Question: I have a tabular table that has different sized divs on the same row as shown below:

It must be easy to fix - I just cannot see the mistake I have made. I have tried many things, read a lot of SO posts and spent over 3 hours trying to figure this out on my own. I am stumped!
Here is my CSS and HTML:
'''
.wrapper {
border-spacing: 0px 0px;
display: table;
font-family: verdana;
font-size: 12px;
width: 100%;
}
.dhtr {
display: table-row;
}
.label01 {
-webkit-box-sizing: border-box; /* Safari/Chrome, other WebKit */
-moz-box-sizing: border-box; /* Firefox, other Gecko */
box-sizing: border-box;
direction: ltr;
display: table-cell;
float: left;
font-weight: bold;
padding: 2px;
padding-right: 10px;
text-align: left;
vertical-align: bottom;
width: calc(100% - 15% - 15% - 60px - 72px - 15%); /* subtract the lengths of all five divs */
word-wrap: break-all;
background-color: aqua;
}
.label02 {
-webkit-box-sizing: border-box; /* Safari/Chrome, other WebKit */
-moz-box-sizing: border-box; /* Firefox, other Gecko */
box-sizing: border-box; /* Opera/IE 8+ */
direction: ltr;
display: table-cell;
float: left;
font-weight: bold;
height: 100%;
overflow: hidden;
padding: 2px;
padding-left: 10px;
padding-right: 10px;
text-align: left;
vertical-align: bottom;
width: 15%;
word-wrap: break-all;
background-color: fuchsia;
}
.label03 {
-webkit-box-sizing: border-box; /* Safari/Chrome, other WebKit */
-moz-box-sizing: border-box; /* Firefox, other Gecko */
box-sizing: border-box; /* Opera/IE 8+ */
direction: ltr;
display: table-cell;
float: left;
font-weight: bold;
overflow: hidden;
padding: 2px;
padding-left: 10px;
padding-right: 10px;
text-align: left;
vertical-align: bottom;
width: 15%;
word-wrap: break-all;
background-color: khaki;
}
.label04 {
-webkit-box-sizing: border-box; /* Safari/Chrome, other WebKit */
-moz-box-sizing: border-box; /* Firefox, other Gecko */
box-sizing: border-box; /* Opera/IE 8+ */
direction: ltr;
display: table-cell;
float: left;
font-weight: bold;
overflow: hidden;
padding: 2px;
padding-left: 10px;
padding-right: 10px;
text-align: center;
vertical-align: bottom;
width: 60px;
word-wrap: break-all;
background-color: mediumpurple;
}
.label05 {
-webkit-box-sizing: border-box; /* Safari/Chrome, other WebKit */
-moz-box-sizing: border-box; /* Firefox, other Gecko */
box-sizing: border-box; /* Opera/IE 8+ */
direction: ltr;
display: table-cell;
float: left;
font-weight: bold;
overflow: hidden;
padding: 2px;
padding-left: 10px;
padding-right: 10px;
text-align: center;
vertical-align: bottom;
width: 72px;
word-wrap: break-all;
background-color: palegreen;
}
.label06 {
-webkit-box-sizing: border-box; /* Safari/Chrome, other WebKit */
-moz-box-sizing: border-box; /* Firefox, other Gecko */
box-sizing: border-box; /* Opera/IE 8+ */
direction: ltr;
display: table-cell;
float: left;
font-weight: bold;
overflow: hidden;
padding: 2px;
padding-left: 10px;
padding-right: 10px;
text-align: left;
vertical-align: bottom;
width: 15%;
word-wrap: break-all;
background-color: teal;
}
.dctr {
width: 100%;
}
.content01 {
-webkit-box-sizing: border-box; /* Safari/Chrome, other WebKit */
-moz-box-sizing: border-box; /* Firefox, other Gecko */
box-sizing: border-box; /* Opera/IE 8+ */
direction: ltr;
display: table-cell;
float: left;
overflow: hidden;
padding: 2px;
padding-bottom: 10px;
padding-right: 10px;
text-align: left;
vertical-align: top;
width: calc(100% - 15% - 15% - 60px - 72px - 15%); /* subtract the lengths of all five divs */
word-wrap: break-all;
background-color: coral;
}
.content02 {
-webkit-box-sizing: border-box; /* Safari/Chrome, other WebKit */
-moz-box-sizing: border-box; /* Firefox, other Gecko */
box-sizing: border-box; /* Opera/IE 8+ */
direction: ltr;
display: table-cell;
float: left;
overflow: hidden;
padding: 2px;
padding-bottom: 10px;
padding-left: 10px;
padding-right: 10px;
text-align: left;
vertical-align: top;
width: 15%;
word-wrap: break-all;
background-color: gold;
}
.content3 {
-webkit-box-sizing: border-box; /* Safari/Chrome, other WebKit */
-moz-box-sizing: border-box; /* Firefox, other Gecko */
box-sizing: border-box; /* Opera/IE 8+ */
direction: ltr;
display: table-cell;
float: left;
overflow: hidden;
padding: 2px;
padding-bottom: 10px;
padding-left: 10px;
padding-right: 10px;
text-align: left;
vertical-align: top;
width: 15%;
word-wrap: break-all;
background-color: lime;
}
.content04 {
-webkit-box-sizing: border-box; /* Safari/Chrome, other WebKit */
-moz-box-sizing: border-box; /* Firefox, other Gecko */
box-sizing: border-box; /* Opera/IE 8+ */
direction: ltr;
display: table-cell;
float: left;
overflow: hidden;
padding: 2px;
padding-bottom: 10px;
padding-left: 10px;
padding-right: 10px;
text-align: center;
vertical-align: bottom;
width: 60px;
word-wrap: break-all;
background-color: orange;
}
.content05 {
-webkit-box-sizing: border-box; /* Safari/Chrome, other WebKit */
-moz-box-sizing: border-box; /* Firefox, other Gecko */
box-sizing: border-box; /* Opera/IE 8+ */
direction: ltr;
display: table-cell;
float: left;
overflow: hidden;
padding: 2px;
padding-bottom: 10px;
padding-left: 10px;
padding-right: 10px;
text-align: center;
vertical-align: bottom;
width: 72px;
word-wrap: break-all;
background-color: red;
}
.content06 {
-webkit-box-sizing: border-box; /* Safari/Chrome, other WebKit */
-moz-box-sizing: border-box; /* Firefox, other Gecko */
box-sizing: border-box; /* Opera/IE 8+ */
direction: ltr;
display: table-cell;
float: left;
overflow: hidden;
padding: 2px;
padding-bottom: 10px;
padding-left: 10px;
padding-right: 10px;
text-align: left;
vertical-align: bottom;
width: 15%;
word-wrap: break-all;
background-color: wheat;
}
'''
'''
<div class="wrapper">
<div class="dhtr">
<div class="label01">License</div>
<div class="label02">License Type</div>
<div class="label03">Issuing Authority</div>
<div class="label04">Years Held</div>
<div class="label05">Expiry</div>
<div class="label06">Restrictions</div>
</div>
<div class="dctr">
<div class="content01" >My Licence Details Description</div>
<div class="content02">Car - Manual</div>
<div class="content03">My Issuing Authority</div>
<div class="content04">12</div>
<div class="content05">01/2017</div>
<div class="content06">None</div>
</div>
</div>
'''
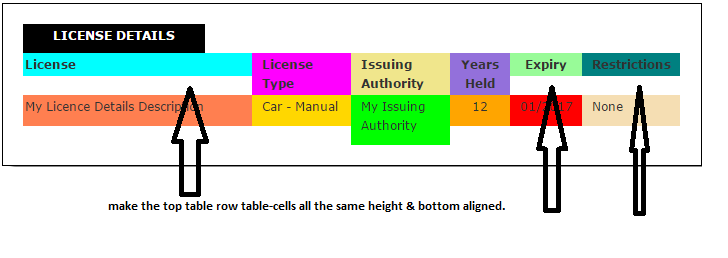
Answer: @Amit is correct on the floats. You don't need to use when you're using 'display: table-cell;'
I also took the time to clean up the CSS, was driving me nuts ;)
'''
<div class="wrapper">
<div class="dhtr">
<div class="label01">License</div>
<div class="label02">License Type</div>
<div class="label03">Issuing Authority</div>
<div class="label04">Years Held</div>
<div class="label05">Expiry</div>
<div class="label06">Restrictions</div>
</div>
<div class="dctr">
<div class="content01">My Licence Details Description</div>
<div class="content02">Car - Manual</div>
<div class="content03">My Issuing Authority</div>
<div class="content04">12</div>
<div class="content05">01/2017</div>
<div class="content06">None</div>
</div>
</div>
* {
-webkit-box-sizing: border-box;
-moz-box-sizing: border-box;
box-sizing: border-box;
}
.wrapper {
border-spacing: 0px 0px;
display: table;
font-family: verdana;
font-size: 12px;
width: 100%;
}
.dhtr, .dctr {
display: table-row;
}
.dhtr > div, .dctr > div {
direction: ltr;
display: table-cell;
font-weight: bold;
text-align: left;
vertical-align: bottom;
overflow: hidden;
word-wrap: break-all;
}
.label01 {
padding: 2px;
padding-right: 10px;
width: calc(100% - 15% - 15% - 60px - 72px - 15%);
/* subtract the lengths of all five divs */
background-color: aqua;
}
.label02 {
height: 100%;
padding: 2px 10px 10px 2px;
width: 15%;
background-color: fuchsia;
}
.label03 {
padding: 2px 10px 10px 2px;
width: 15%;
word-wrap: break-all;
background-color: khaki;
}
.label04 {
padding: 2px 10px 10px 2px;
text-align: center;
width: 60px;
background-color: mediumpurple;
}
.label05 {
padding: 2px 10px 10px 2px;
text-align: center;
width: 72px;
background-color: palegreen;
}
.label06 {
padding: 2px 10px 10px 2px;
width: 15%;
background-color: teal;
}
.dctr {
width: 100%;
}
.content01 {
padding: 2px 10px 10px 2px;
vertical-align: top;
width: calc(100% - 15% - 15% - 60px - 72px - 15%);
/* subtract the lengths of all five divs */
background-color: coral;
}
.content02 {
padding: 2px 10px 10px;
vertical-align: top;
width: 15%;
background-color: gold;
}
.content3 {
padding: 2px 10px 10px;
vertical-align: top;
width: 15%;
background-color: lime;
}
.content04 {
padding: 2px 10px 10px;
width: 60px;
background-color: orange;
}
.content05 {
padding: 2px 10px 10px;
text-align: center;
width: 72px;
background-color: red;
}
.content06 {
padding: 2px 10px 10px;
width: 15%;
background-color: wheat;
}
'''